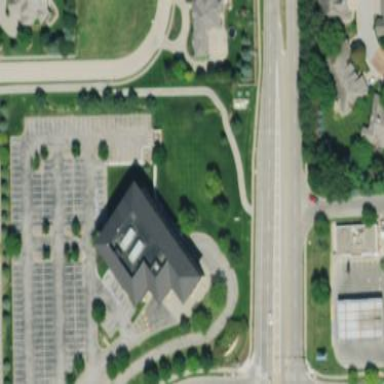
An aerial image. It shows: Office building housing bank.